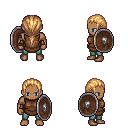
a pixel art fantasy rpg character, male body template, human, dark skin, brown tunic, teal pants, light blonde ponytail hairstyle, cloth bracers, shield, four views (front, back, left, right), 2x2 character sprite sheet, small pixel art, hard edges, no anti-aliasing